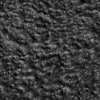
Atmospheric dust classification: not_dusty